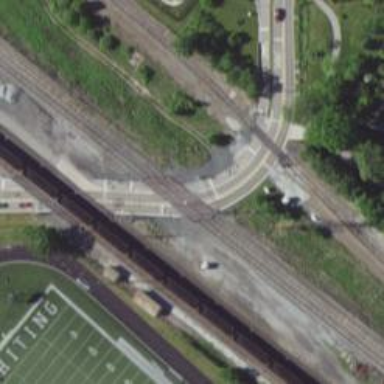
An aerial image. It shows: Crossing for the railway.